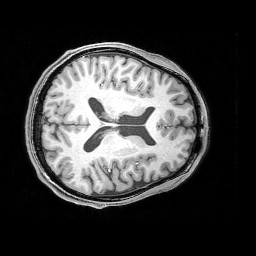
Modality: T1w
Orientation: axial